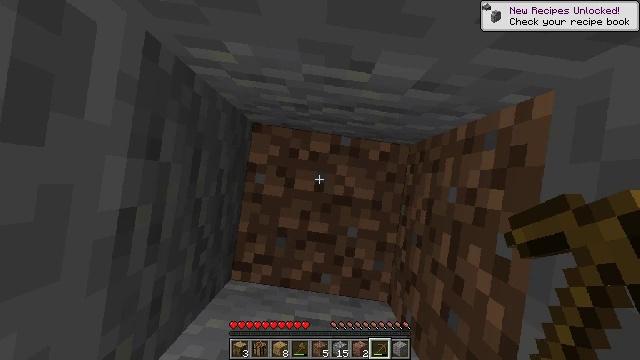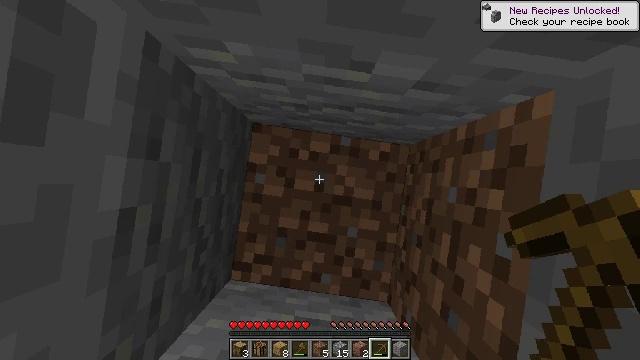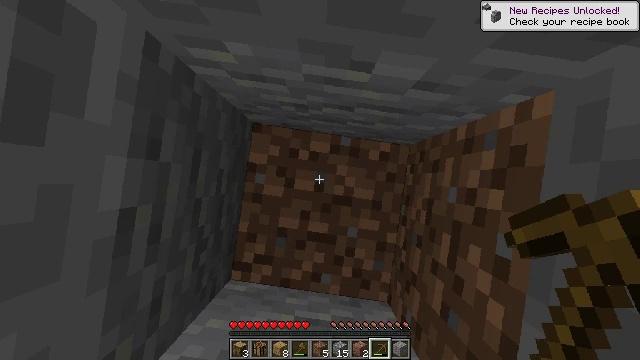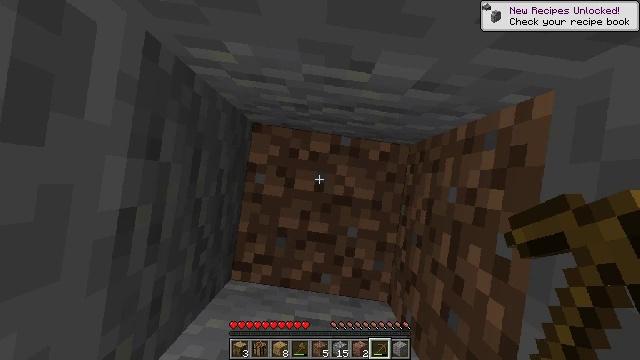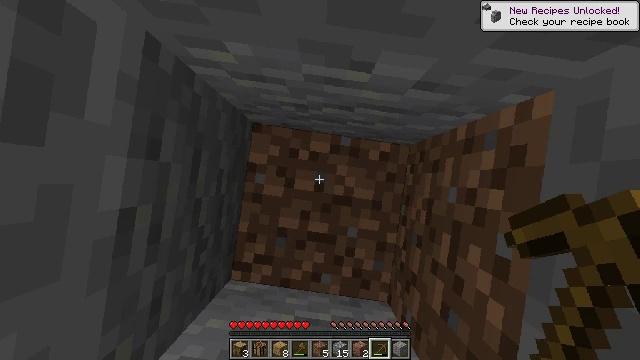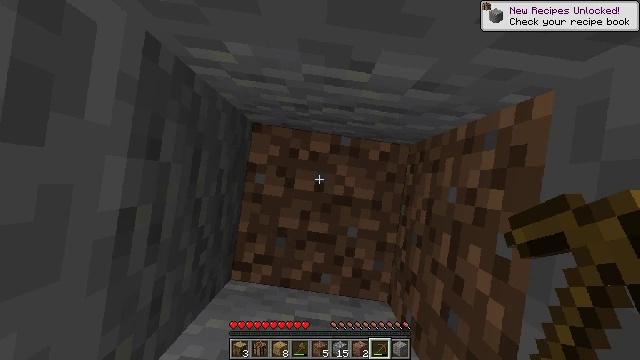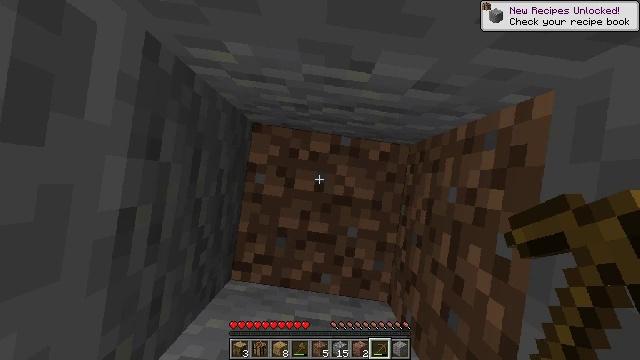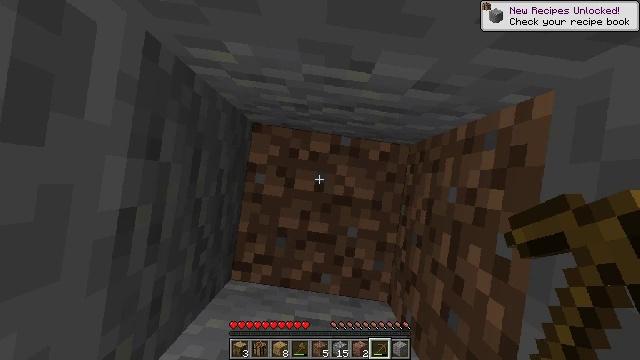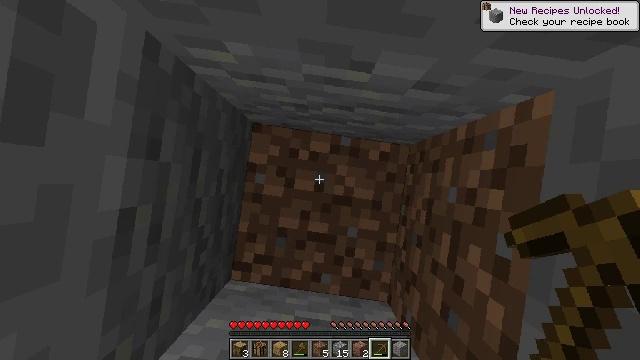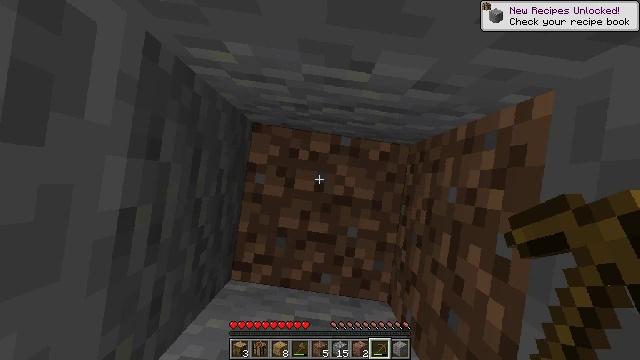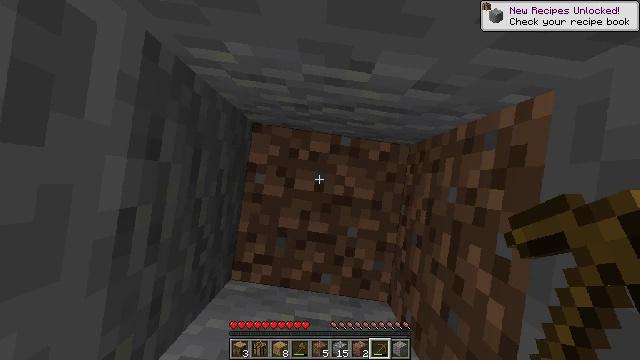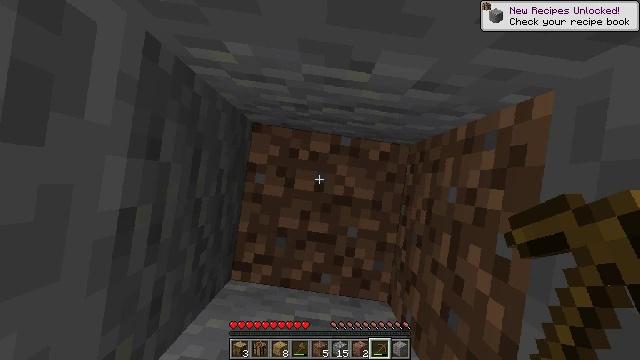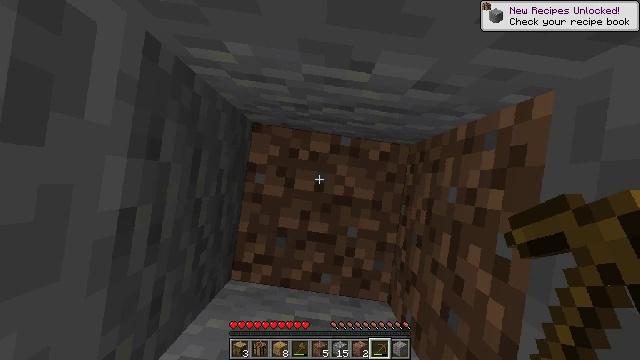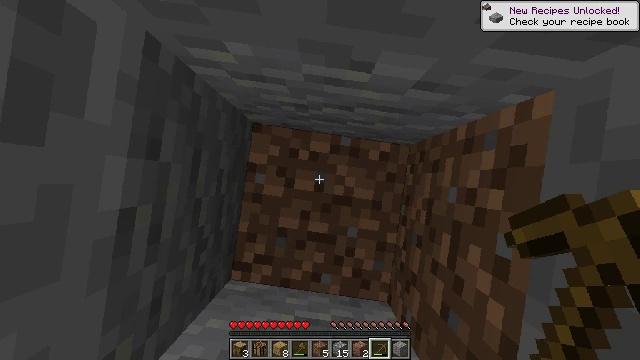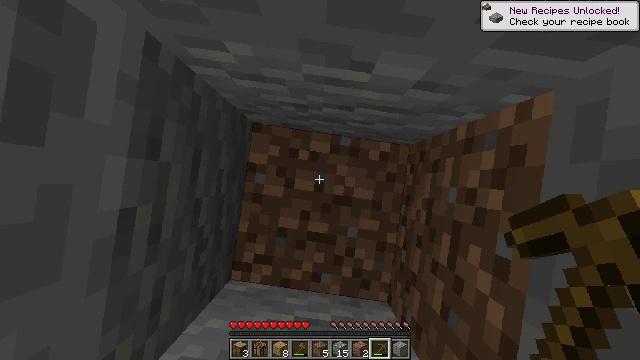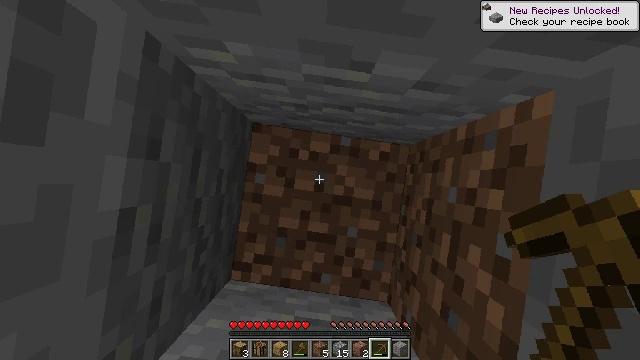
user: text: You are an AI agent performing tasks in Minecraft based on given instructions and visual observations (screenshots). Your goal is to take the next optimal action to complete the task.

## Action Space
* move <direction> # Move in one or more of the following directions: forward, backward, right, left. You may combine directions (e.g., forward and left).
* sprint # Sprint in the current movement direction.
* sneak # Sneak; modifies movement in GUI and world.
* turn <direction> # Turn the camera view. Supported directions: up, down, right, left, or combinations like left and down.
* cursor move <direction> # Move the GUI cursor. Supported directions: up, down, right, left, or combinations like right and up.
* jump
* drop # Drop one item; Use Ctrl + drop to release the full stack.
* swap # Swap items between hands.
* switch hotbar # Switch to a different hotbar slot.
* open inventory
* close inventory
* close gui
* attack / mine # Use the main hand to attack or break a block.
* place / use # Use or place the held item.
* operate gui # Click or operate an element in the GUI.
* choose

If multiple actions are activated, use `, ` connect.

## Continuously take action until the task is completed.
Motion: motion action
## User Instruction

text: Gather dirt.
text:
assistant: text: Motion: no_op
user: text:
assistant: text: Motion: no_op
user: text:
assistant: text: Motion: no_op
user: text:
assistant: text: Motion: no_op
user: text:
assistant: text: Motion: no_op
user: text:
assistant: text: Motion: no_op
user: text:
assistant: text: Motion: no_op
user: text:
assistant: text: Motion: no_op
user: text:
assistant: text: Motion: no_op
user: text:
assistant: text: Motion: no_op
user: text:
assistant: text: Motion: no_op
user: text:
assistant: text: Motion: no_op
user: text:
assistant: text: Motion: no_op
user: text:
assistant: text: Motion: no_op
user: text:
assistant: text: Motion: no_op
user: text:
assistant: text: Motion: no_op
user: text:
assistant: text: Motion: no_op
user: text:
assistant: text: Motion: no_op
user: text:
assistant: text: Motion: no_op
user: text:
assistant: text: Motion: no_op
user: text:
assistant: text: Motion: no_op
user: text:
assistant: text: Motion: no_op
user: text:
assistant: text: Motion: no_op
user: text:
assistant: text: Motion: no_op
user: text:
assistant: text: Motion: no_op
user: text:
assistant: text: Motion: no_op
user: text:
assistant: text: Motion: no_op
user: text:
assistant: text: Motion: no_op
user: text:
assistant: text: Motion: no_op
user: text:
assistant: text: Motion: no_op